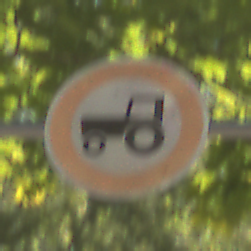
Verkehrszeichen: VerbotKraftfahrzeugeZuegeNichtSchneller25
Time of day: Midday
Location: Outdoor (RoadRail)
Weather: Clear
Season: NotSpecified
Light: Natural